Question: I'm customizing forum software
- - 'class="threadpreview"'- - - 'onmouseout'
(I'm not using jQuery)
EDIT: If jQuery can do this easily I'll give it a shot

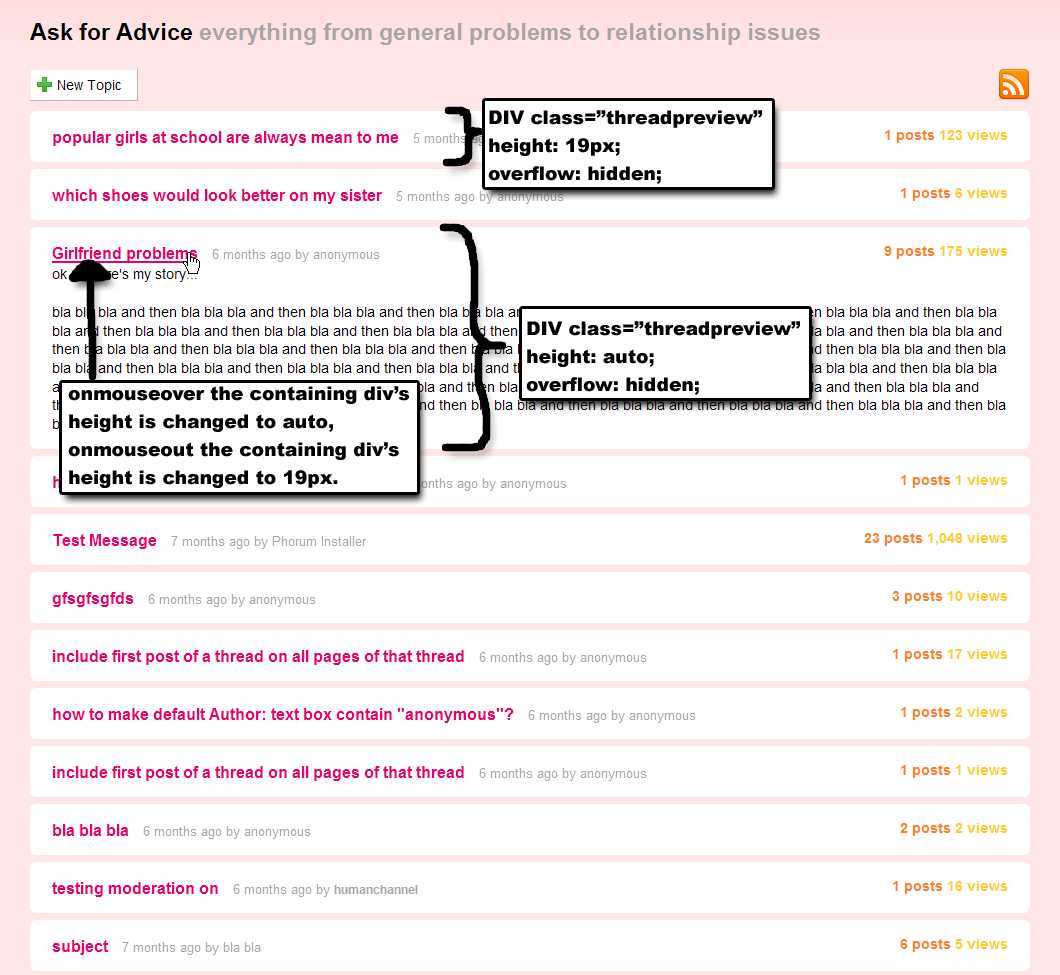
Answer: Something like this should point you in the right direction:
'''
function init() {
var lDivs = document.getElementsByTagName("div");
for(var i = lDivs.length; i--;) {
if(lDivs[i].className == "threadpreview") {
lDivs[i].onmouseover = function() { this.style.height = ""; } // probably better to also use lDivs[i].addEventListener("mouseover", ..., false);
lDivs[i].onmouseout = function() { this.style.height = "19px"; }
}
}
}
window.addEventListener("load", init, false); // or window.attachEvent for IE, or window.onload = ...
'''
You'll have to use the appropriate event-attachment function (or <URL>.